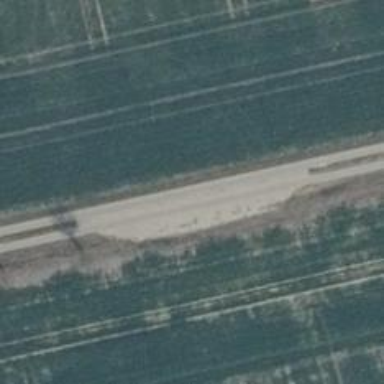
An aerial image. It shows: Passing place on the road.